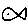
Label: fish